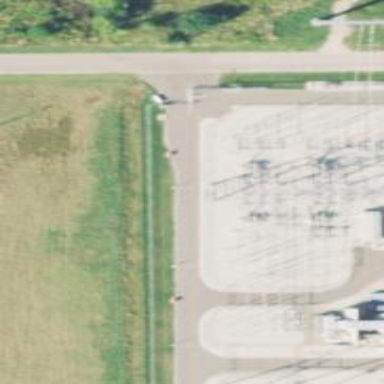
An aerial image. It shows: Switch used for power control.